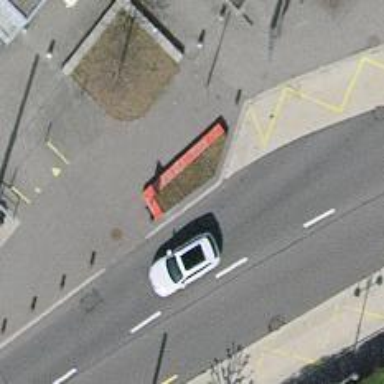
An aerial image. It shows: Red bench.